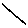
Label: line